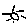
Label: sun